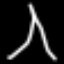
Label: The Eiffel Tower